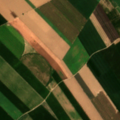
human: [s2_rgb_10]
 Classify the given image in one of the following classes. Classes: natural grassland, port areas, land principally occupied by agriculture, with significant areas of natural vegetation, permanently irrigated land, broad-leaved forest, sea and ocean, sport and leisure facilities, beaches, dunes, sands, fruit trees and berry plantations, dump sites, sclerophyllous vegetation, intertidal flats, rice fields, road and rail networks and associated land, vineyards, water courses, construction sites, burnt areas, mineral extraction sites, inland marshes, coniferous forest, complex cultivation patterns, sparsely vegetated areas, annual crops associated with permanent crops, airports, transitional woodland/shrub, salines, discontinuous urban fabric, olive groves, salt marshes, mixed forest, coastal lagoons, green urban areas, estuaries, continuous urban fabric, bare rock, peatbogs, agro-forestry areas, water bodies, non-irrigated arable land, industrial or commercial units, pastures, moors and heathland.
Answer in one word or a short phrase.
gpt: permanently irrigated land